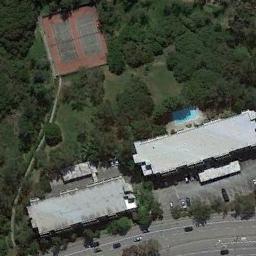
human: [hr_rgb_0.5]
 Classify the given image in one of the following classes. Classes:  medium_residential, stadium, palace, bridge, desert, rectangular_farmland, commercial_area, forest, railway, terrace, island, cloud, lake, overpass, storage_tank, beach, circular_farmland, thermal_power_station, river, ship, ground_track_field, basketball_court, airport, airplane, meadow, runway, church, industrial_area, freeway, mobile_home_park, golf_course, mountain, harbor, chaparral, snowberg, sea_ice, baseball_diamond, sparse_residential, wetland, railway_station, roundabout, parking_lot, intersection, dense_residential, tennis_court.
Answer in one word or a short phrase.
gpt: tennis_court